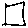
Label: square